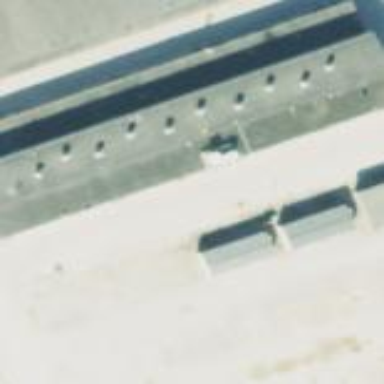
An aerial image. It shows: Industrial building.